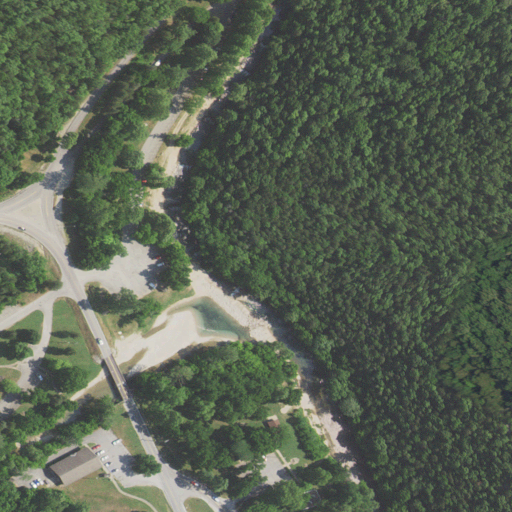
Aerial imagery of valley in Missouri named Dry Hollow containing deciduous forest, mixed forest, pasture, low intensity development, medium intensity development, and open development